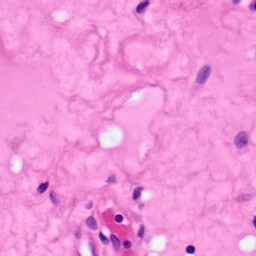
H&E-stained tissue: Pancreatic